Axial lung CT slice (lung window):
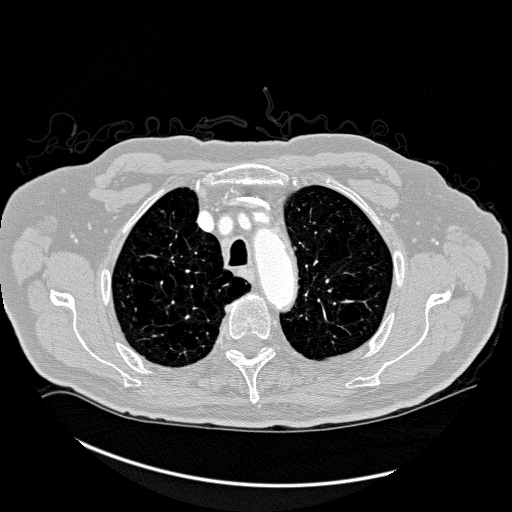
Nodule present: no